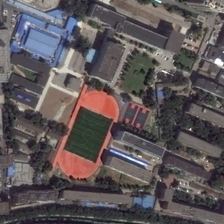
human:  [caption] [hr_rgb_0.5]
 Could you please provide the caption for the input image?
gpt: many buildings and green trees are around a playground with two basketball fields in a school .

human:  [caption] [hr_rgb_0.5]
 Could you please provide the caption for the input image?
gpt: many buildings and green trees are around a playground with two basketball fields in a school .

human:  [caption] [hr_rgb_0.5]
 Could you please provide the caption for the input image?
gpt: many buildings and green trees are around a playground with two basketball fields in a school .

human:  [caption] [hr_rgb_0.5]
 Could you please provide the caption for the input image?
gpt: many buildings and green trees are around a playground with two basketball fields in a school .

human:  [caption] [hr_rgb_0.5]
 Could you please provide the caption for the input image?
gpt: many buildings and green trees are around a playground with two basketball fields in a school .